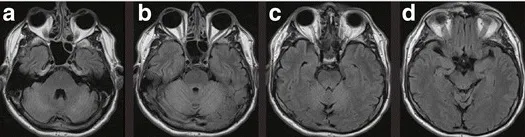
Axial 1.5 T MR, CT and CTA images demonstrate bilateral SCA infarct and left vertebral artery dissection. A-d Sequential axial FLAIR MR images demonstrate bilateral cerebellar hemisphere hyperintensity superiorly with relative sparing inferiorly (not shown) and involvement of the colliculi in the midbrain and the superior cerebellar peduncles.
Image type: radiology (mri)